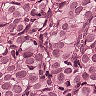
Metastatic tissue present: yes